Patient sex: F
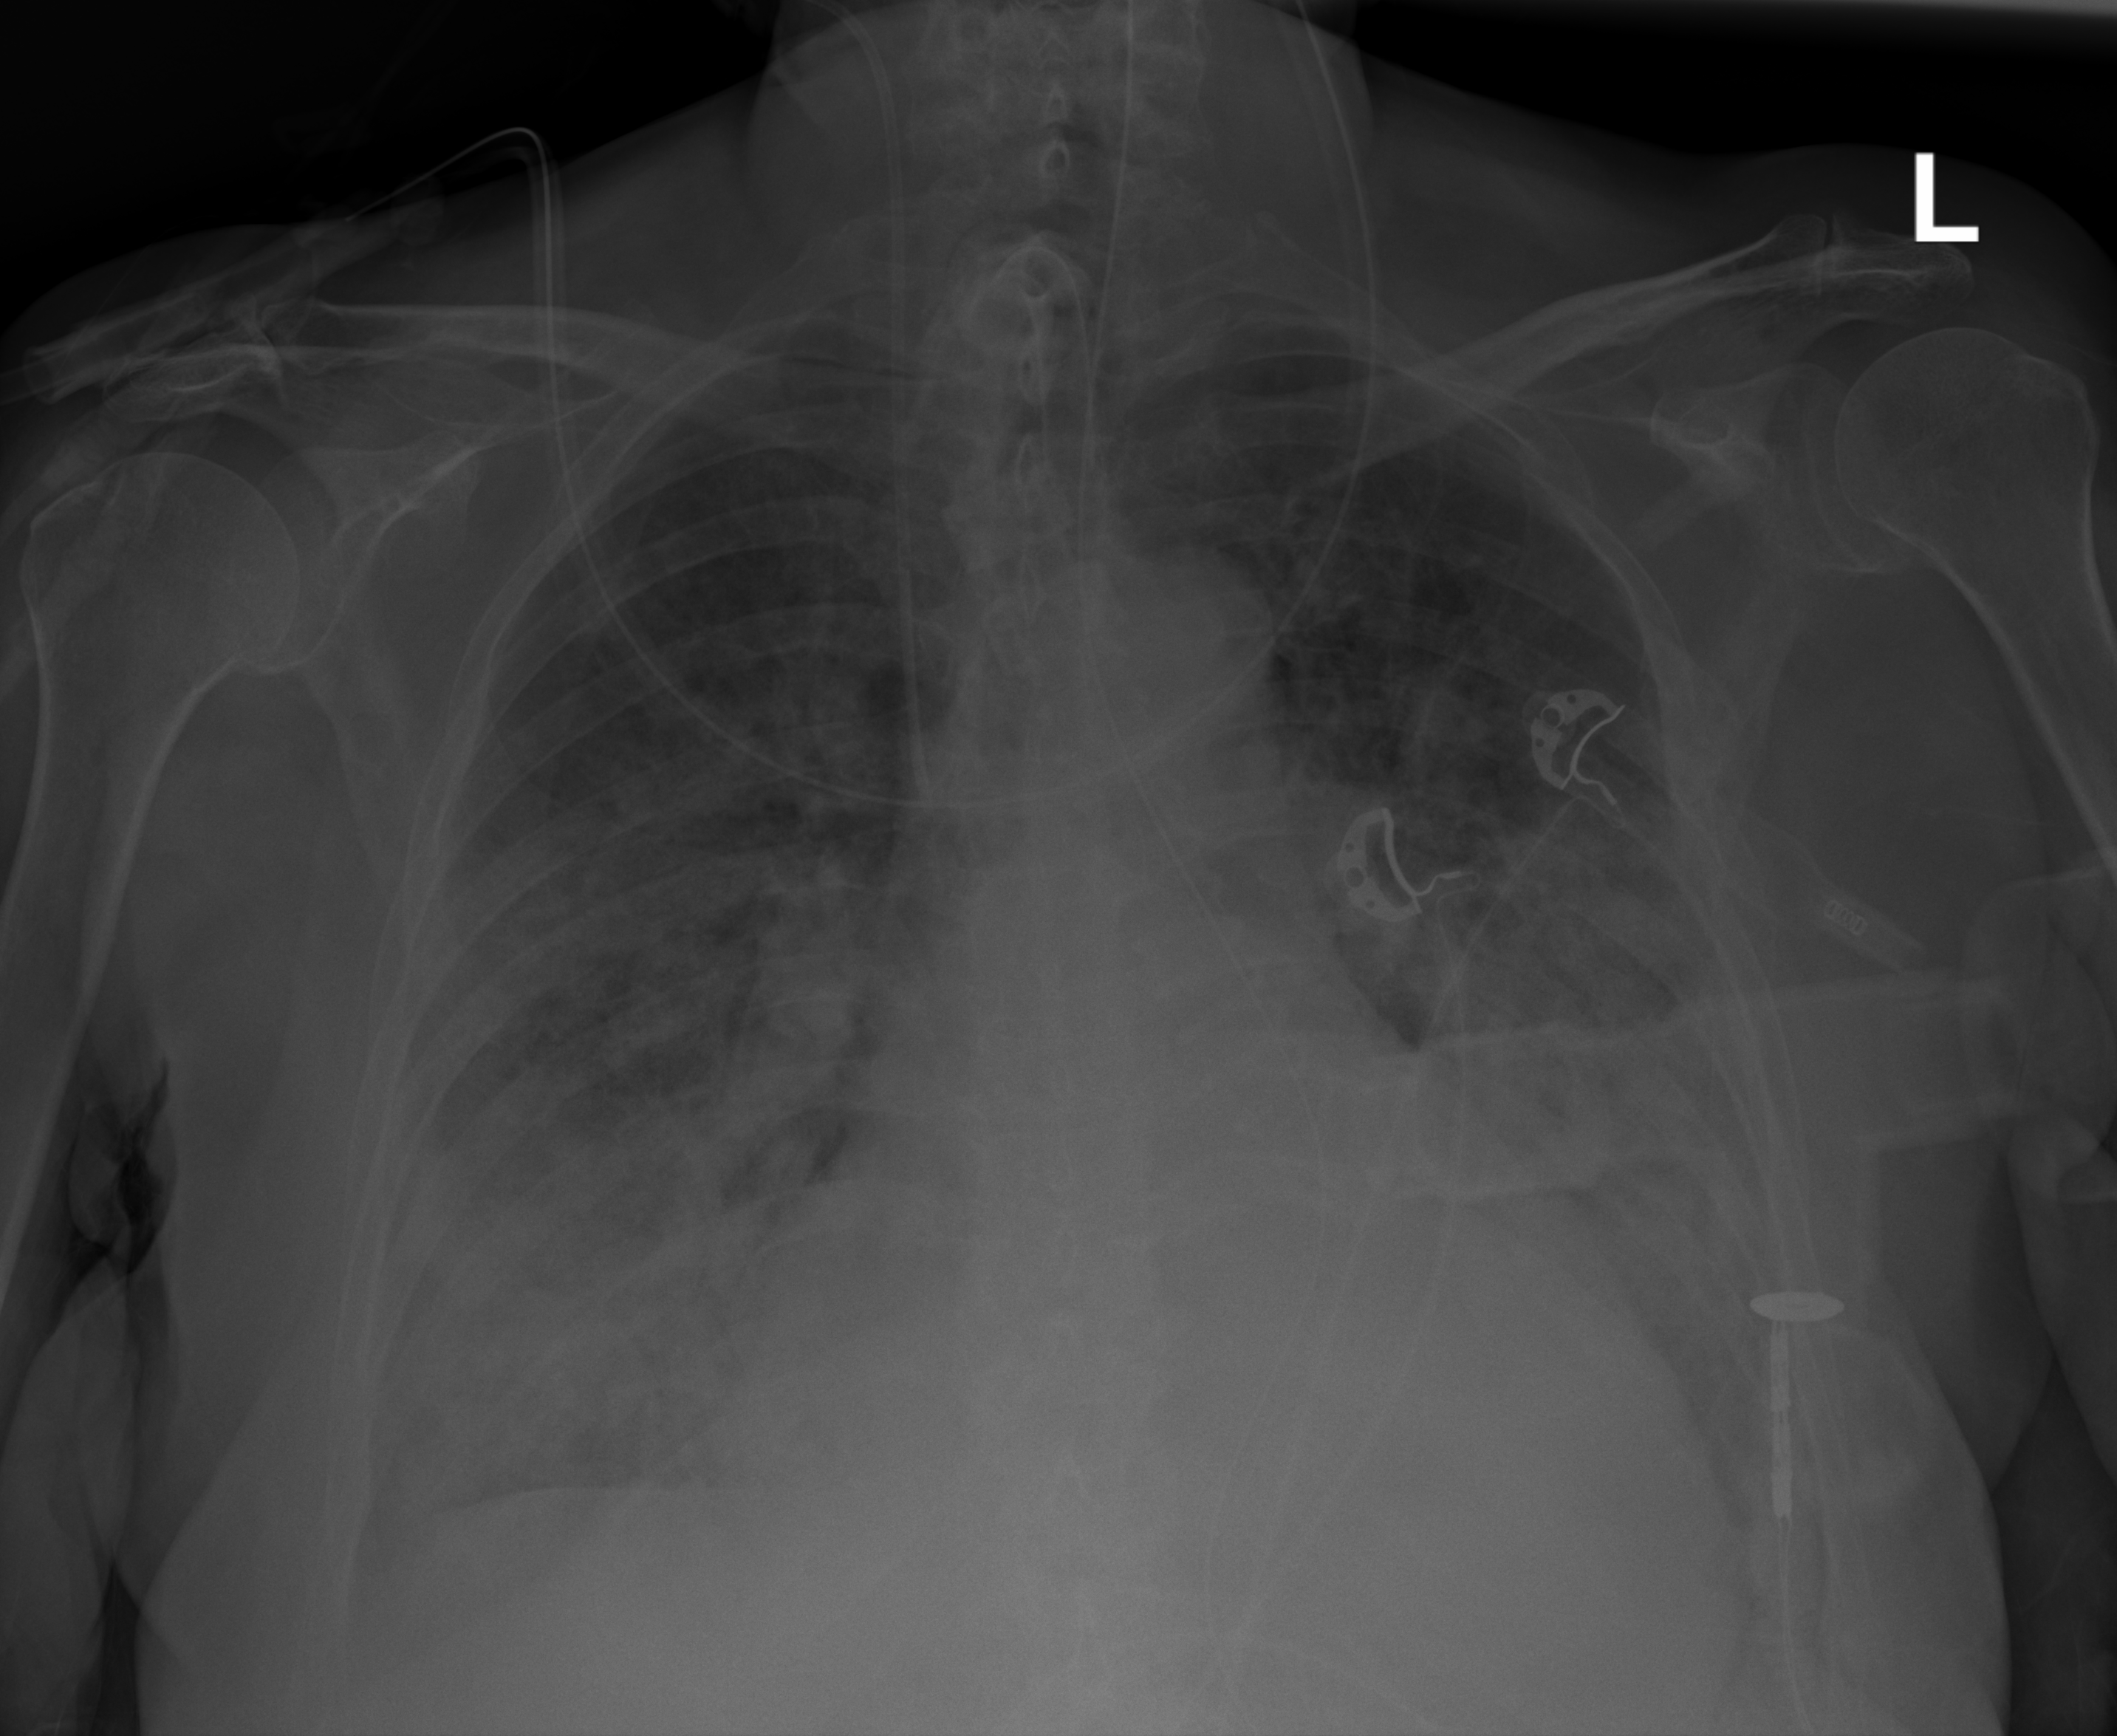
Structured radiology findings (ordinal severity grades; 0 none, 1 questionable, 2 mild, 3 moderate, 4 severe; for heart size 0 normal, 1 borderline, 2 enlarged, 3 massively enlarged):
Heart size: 2
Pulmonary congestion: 2
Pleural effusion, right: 1
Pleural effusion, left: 1
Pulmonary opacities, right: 3
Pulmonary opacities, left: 3
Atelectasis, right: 2
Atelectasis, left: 2